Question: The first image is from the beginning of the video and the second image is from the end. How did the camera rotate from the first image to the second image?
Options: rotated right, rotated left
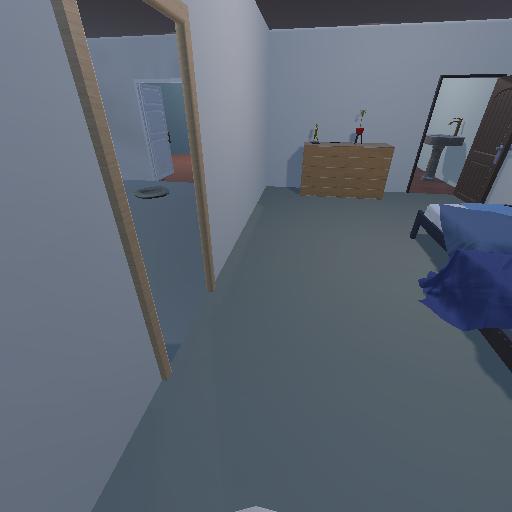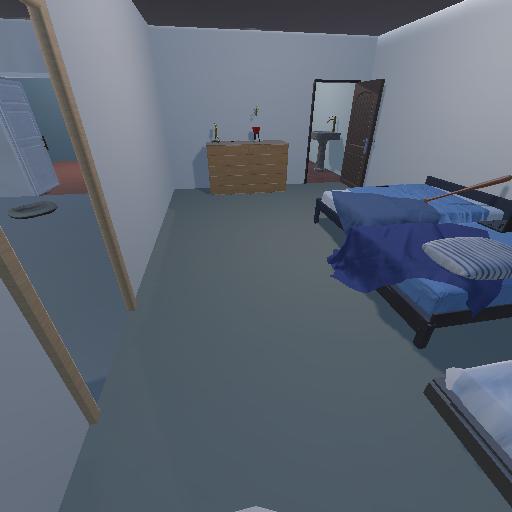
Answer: rotated right